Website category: jobs
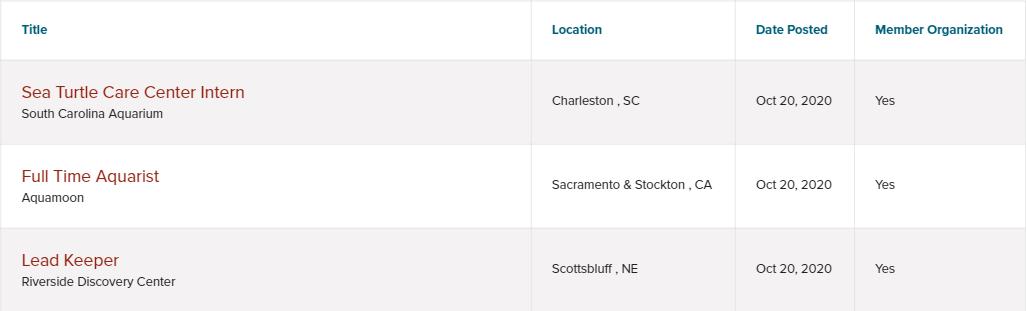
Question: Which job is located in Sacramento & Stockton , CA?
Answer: Full Time Aquarist

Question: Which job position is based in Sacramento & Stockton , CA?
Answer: Full Time Aquarist

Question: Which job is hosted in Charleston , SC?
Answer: Sea Turtle Care Center Intern

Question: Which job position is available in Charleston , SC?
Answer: Sea Turtle Care Center Intern

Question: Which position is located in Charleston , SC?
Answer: Sea Turtle Care Center Intern

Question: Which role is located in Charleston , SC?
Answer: Sea Turtle Care Center Intern

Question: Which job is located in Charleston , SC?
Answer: Sea Turtle Care Center Intern

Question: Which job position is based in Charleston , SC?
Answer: Sea Turtle Care Center Intern